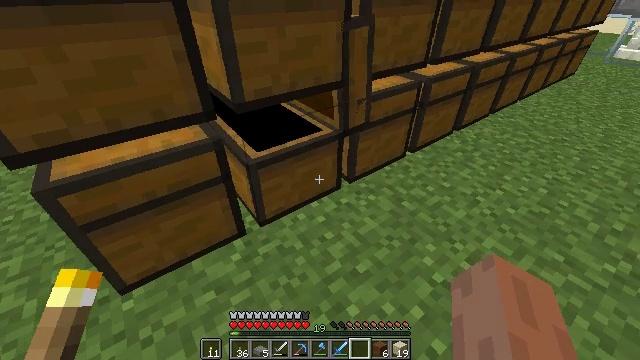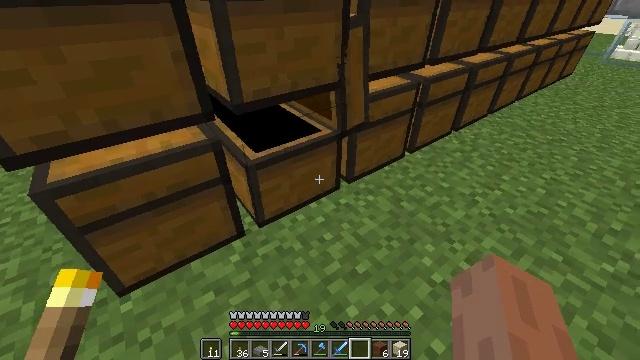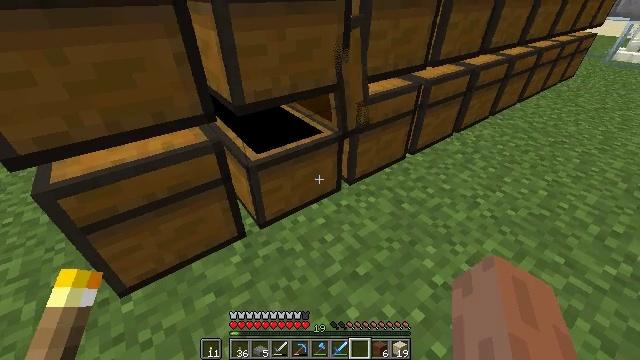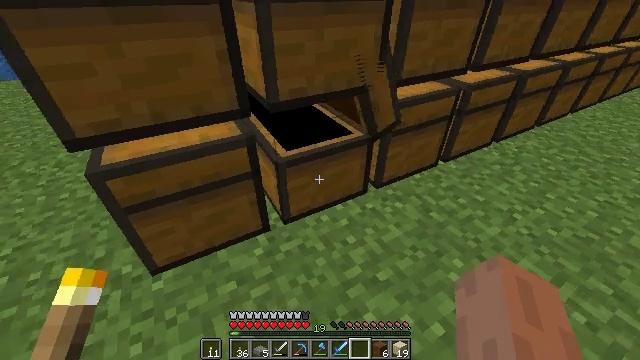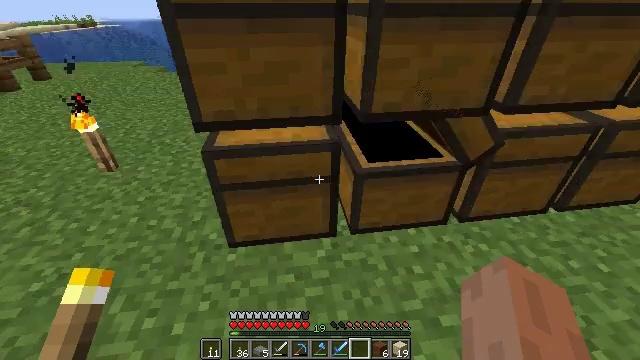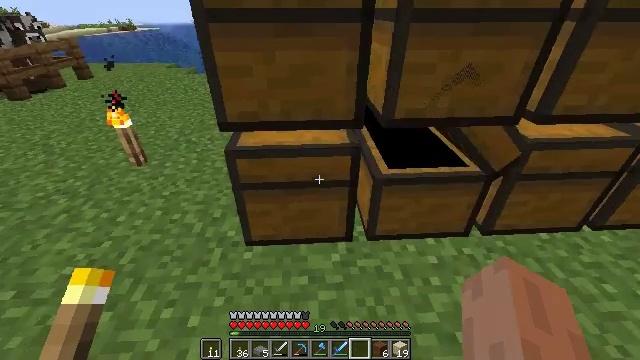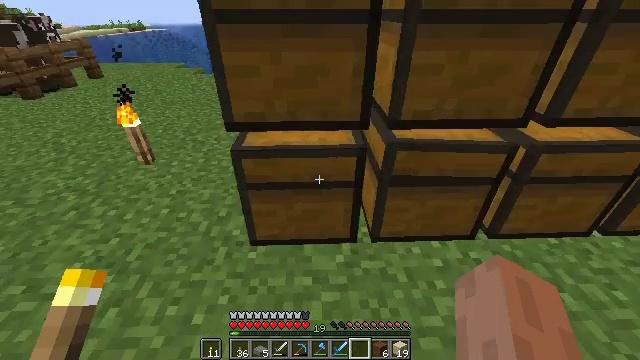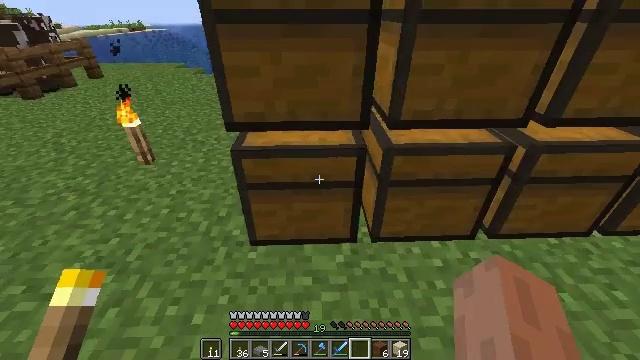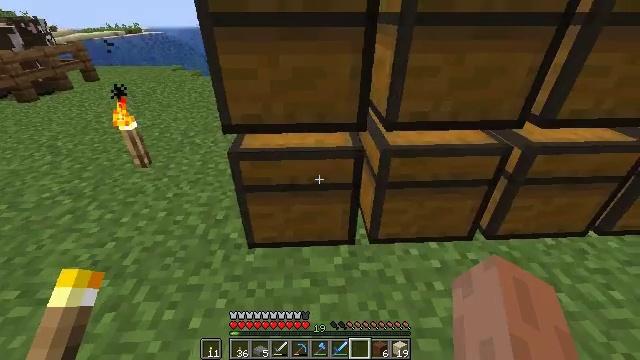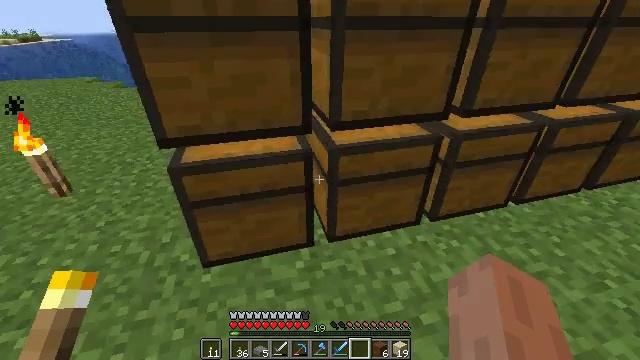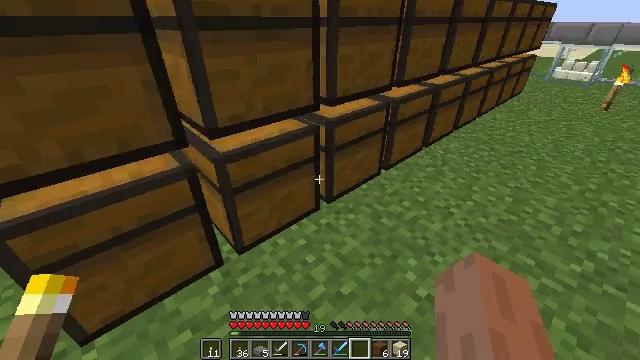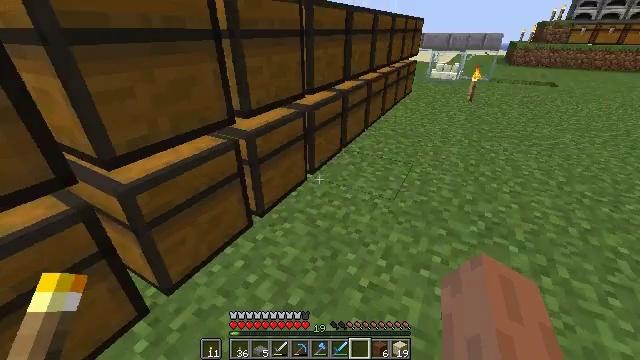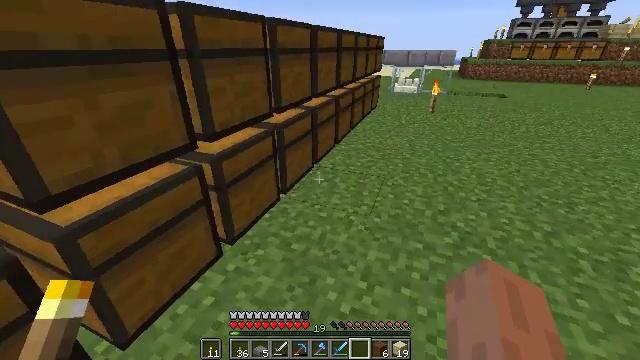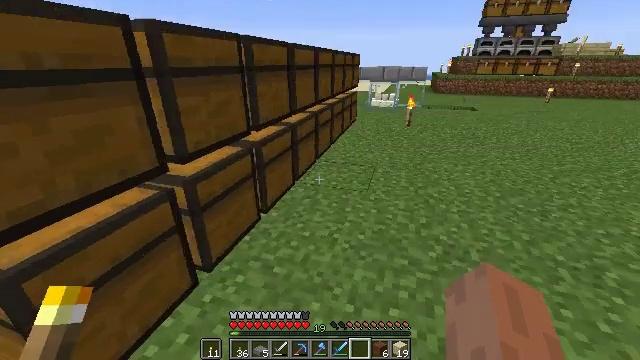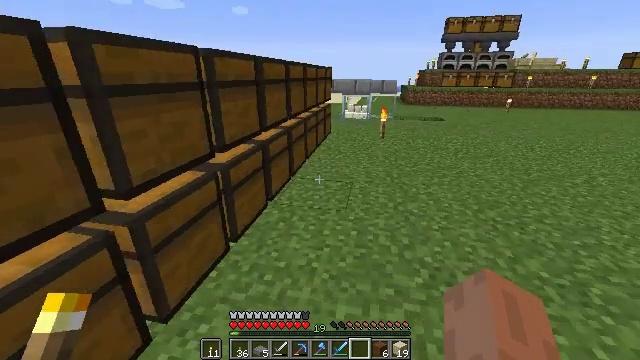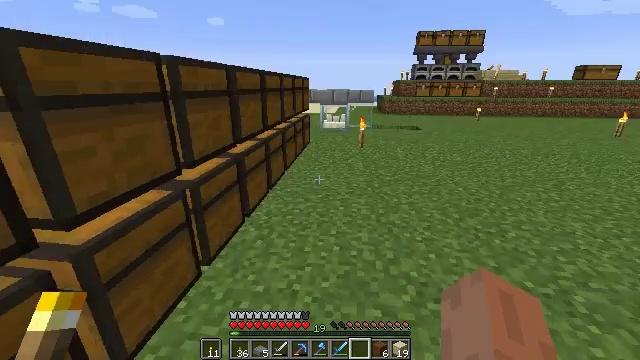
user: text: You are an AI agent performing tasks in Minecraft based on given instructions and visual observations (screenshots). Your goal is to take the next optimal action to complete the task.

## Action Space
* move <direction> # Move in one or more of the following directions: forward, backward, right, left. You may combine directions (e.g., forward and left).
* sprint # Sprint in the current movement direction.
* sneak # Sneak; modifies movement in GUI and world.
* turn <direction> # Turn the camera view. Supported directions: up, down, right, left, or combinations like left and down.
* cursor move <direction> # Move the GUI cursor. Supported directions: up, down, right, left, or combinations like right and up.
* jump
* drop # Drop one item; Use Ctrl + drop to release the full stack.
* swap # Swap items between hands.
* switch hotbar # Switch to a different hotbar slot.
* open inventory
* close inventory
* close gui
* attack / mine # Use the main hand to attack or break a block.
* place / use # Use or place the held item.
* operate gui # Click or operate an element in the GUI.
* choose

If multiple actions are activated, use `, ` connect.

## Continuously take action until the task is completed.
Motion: motion action
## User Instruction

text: Attack the chest to pick it up.
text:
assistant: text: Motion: no_op
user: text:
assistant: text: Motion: no_op
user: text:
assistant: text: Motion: turn left
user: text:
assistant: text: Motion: turn left and up
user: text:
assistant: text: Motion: turn left
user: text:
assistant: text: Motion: turn left
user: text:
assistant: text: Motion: no_op
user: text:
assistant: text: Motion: no_op
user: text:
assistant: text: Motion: turn right
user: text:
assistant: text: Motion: turn right
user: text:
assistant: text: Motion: turn right and up
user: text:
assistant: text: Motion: move forward, turn right and up
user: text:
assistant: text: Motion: move forward, turn right and up
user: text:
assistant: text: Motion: move forward, turn right and up
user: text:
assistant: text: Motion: move forward, turn right and up
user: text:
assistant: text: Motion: move forward, turn right and up
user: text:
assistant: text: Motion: move forward, turn right
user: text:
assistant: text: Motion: move forward, sprint, turn right
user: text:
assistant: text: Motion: move forward, sprint, turn right
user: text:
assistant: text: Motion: move forward, sprint
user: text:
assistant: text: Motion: move forward, sprint, turn right
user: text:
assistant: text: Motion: move forward, sprint, turn right
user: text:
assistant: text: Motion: move forward, turn right
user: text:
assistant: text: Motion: move forward, turn right
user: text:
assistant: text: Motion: move forward, turn right
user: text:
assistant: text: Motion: move forward, sprint, turn right
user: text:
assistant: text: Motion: move forward, sprint, turn right
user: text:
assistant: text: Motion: move forward, sprint
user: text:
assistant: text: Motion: move forward
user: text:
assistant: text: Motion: move forward